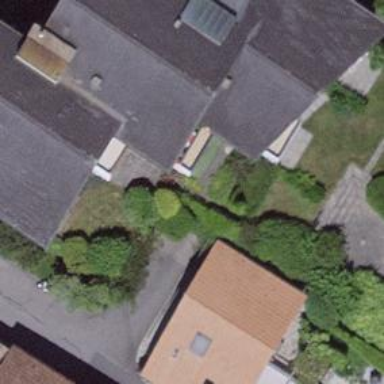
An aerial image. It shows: Group of garages.